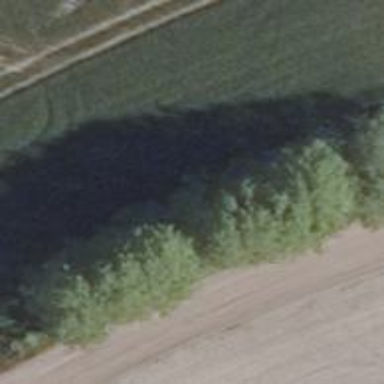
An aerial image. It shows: Row of trees in natural setting.